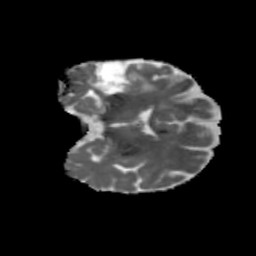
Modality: MD
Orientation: coronal
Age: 46
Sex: female
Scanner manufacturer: siemens
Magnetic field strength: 3 T
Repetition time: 5.47 s
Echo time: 0.0854 s